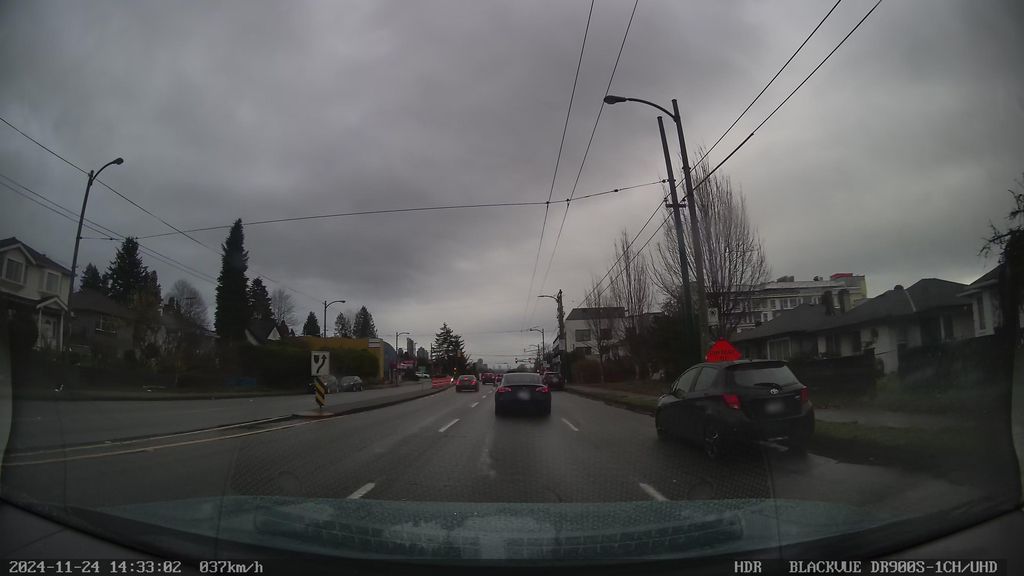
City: vancouver